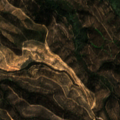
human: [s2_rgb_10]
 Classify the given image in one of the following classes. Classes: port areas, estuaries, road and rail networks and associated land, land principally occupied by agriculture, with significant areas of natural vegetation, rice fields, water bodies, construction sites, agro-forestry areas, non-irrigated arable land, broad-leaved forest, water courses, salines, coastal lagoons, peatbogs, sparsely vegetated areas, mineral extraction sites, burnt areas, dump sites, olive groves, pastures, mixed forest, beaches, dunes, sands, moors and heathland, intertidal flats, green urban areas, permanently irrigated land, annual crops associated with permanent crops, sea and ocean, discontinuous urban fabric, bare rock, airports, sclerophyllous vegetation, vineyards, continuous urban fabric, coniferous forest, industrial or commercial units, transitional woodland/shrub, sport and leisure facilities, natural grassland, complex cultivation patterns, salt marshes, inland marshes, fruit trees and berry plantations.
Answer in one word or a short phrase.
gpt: broad-leaved forest, transitional woodland/shrub